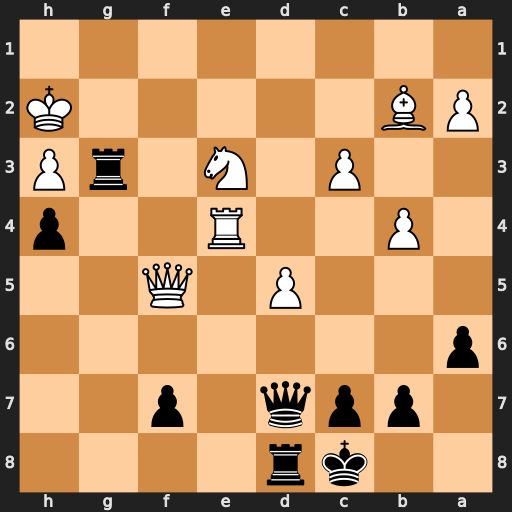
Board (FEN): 2kr4/1ppq1p2/p7/3P1Q2/1P2R2p/2P1N1rP/PB5K/8
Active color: b
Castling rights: -
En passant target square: -
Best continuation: Qxf5 Nxf5 Rf3 Nxh4 Rf2+